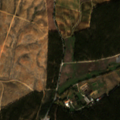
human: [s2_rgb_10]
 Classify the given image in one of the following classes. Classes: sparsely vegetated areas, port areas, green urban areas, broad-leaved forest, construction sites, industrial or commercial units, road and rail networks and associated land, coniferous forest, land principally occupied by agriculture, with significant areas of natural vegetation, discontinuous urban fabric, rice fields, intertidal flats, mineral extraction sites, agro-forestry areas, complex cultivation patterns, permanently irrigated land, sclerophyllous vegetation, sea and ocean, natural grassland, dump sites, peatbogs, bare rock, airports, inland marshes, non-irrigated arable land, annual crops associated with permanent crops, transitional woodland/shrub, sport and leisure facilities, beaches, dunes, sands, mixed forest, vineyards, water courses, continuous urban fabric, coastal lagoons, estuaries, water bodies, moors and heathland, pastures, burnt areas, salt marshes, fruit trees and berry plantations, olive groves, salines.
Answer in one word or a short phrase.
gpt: vineyards, complex cultivation patterns, broad-leaved forest, transitional woodland/shrub